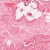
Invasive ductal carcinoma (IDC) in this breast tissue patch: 0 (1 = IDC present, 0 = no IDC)